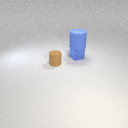
small brown rubber cylinder in front of small blue metal cube